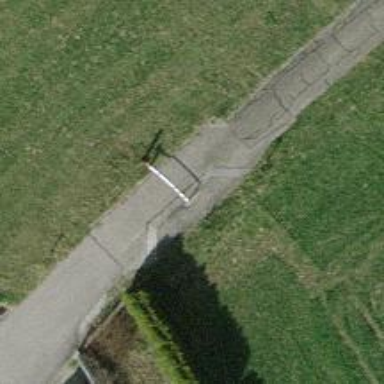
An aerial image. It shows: Lift gate barrier.